Field crop: tomato
Growth stage: 1
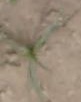
Species: cyperus